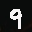
Label: 9